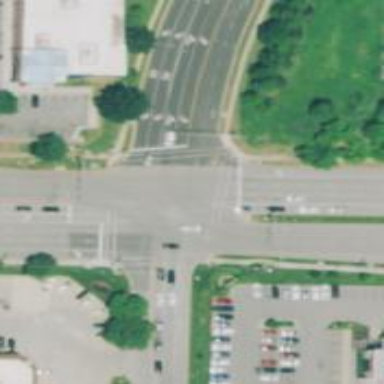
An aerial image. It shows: Road marking with turn dashes.